Question: I am trying to add new Group product in magento. I am able to add it but when i try to edit group products ( when i click on Associated Products ) section not loading. I mean I am not able to edit products under group products and I am able to see products on frontend but then when I click on product to see all description of group product, it shows me "Processing Error "

is there any one help me.
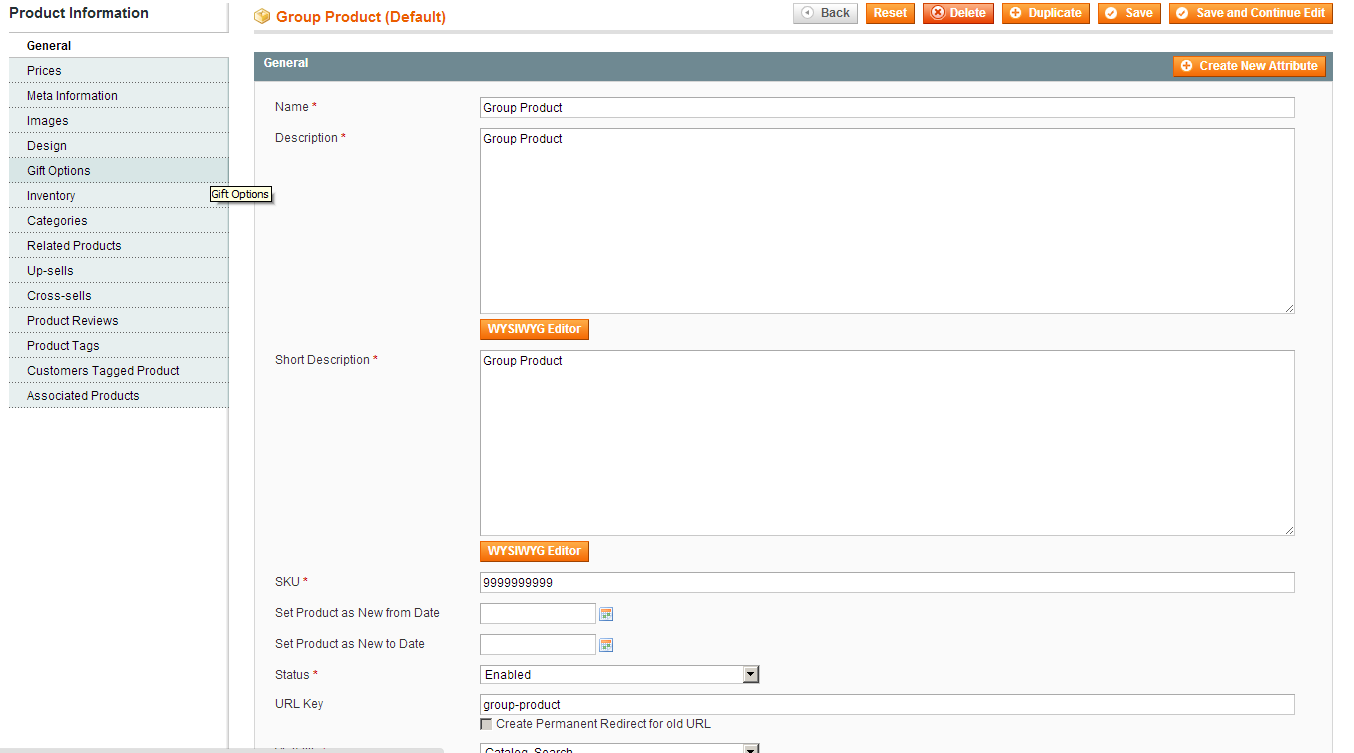
Answer: Please go under the admin section and click on system->index management and then re-index all magento indexes.
Please also check the logs into magento code at following location:-
magento-root-directory/var/log/